Interaction volume radius: 5 \u00c5
Interaction volume height: 10 \u00c5
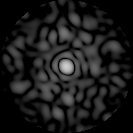
Disorder parameter: 0.9061